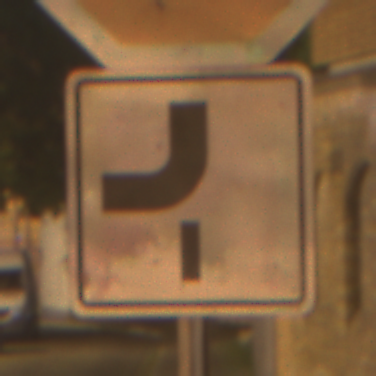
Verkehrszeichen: VerlaufVorfahrtsstrasse7
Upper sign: Stop
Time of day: Night
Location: Outdoor (Urban)
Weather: Clear
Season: NotSpecified
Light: Artificial